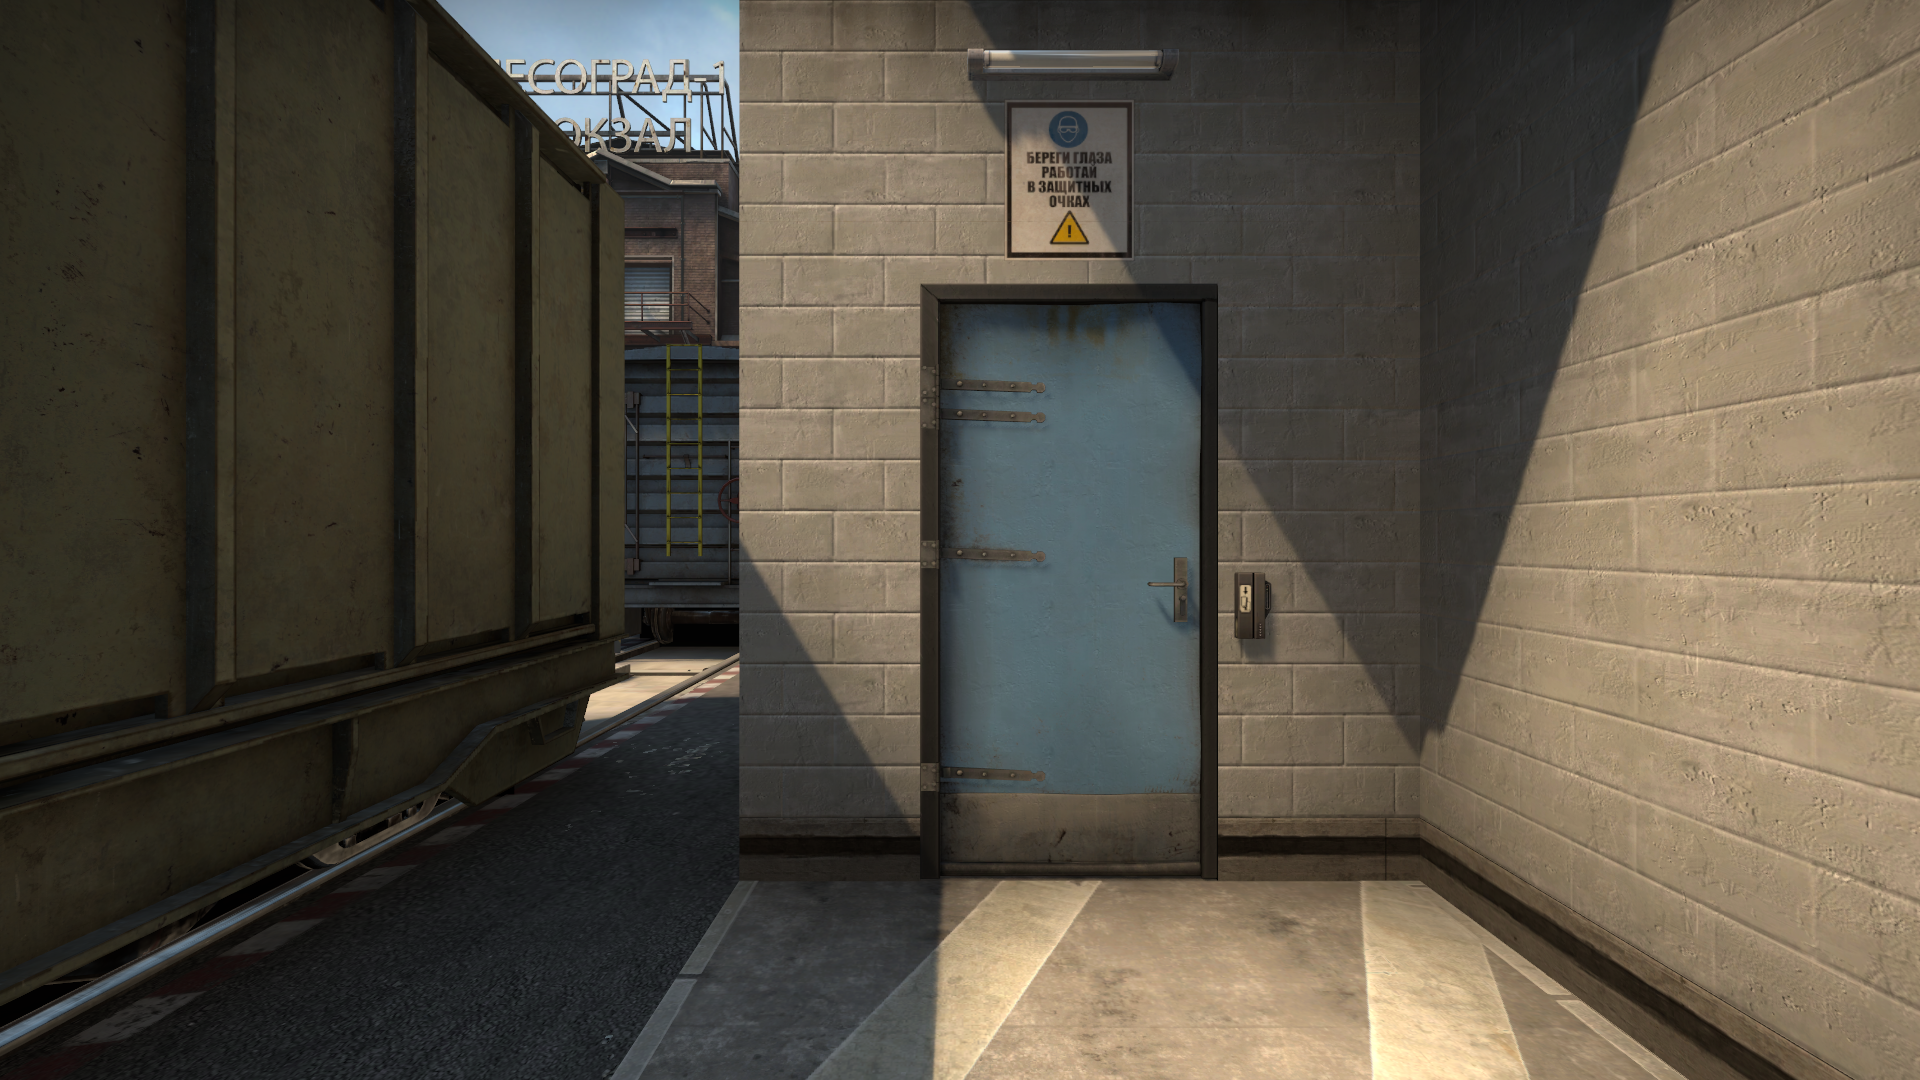
Map: de_train